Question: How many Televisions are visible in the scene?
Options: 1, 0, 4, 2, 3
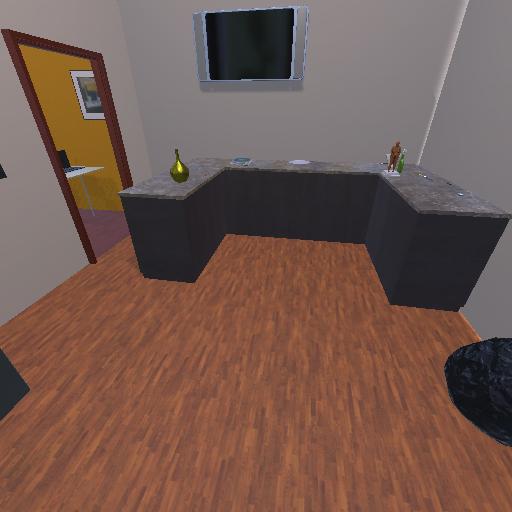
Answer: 1